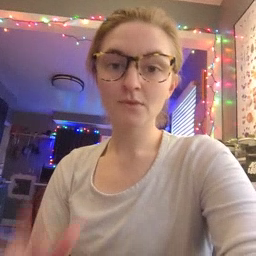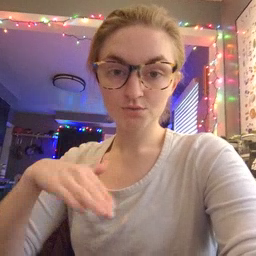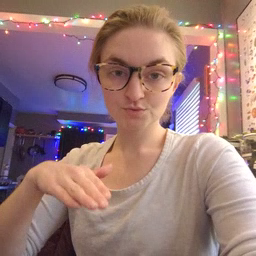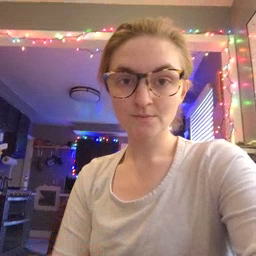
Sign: on